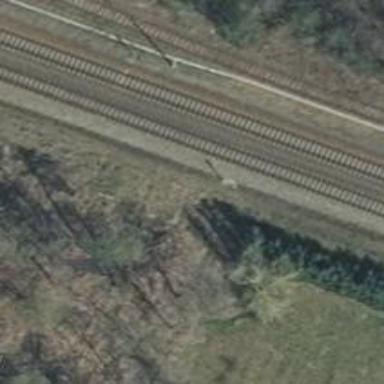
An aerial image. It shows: Railway signal.